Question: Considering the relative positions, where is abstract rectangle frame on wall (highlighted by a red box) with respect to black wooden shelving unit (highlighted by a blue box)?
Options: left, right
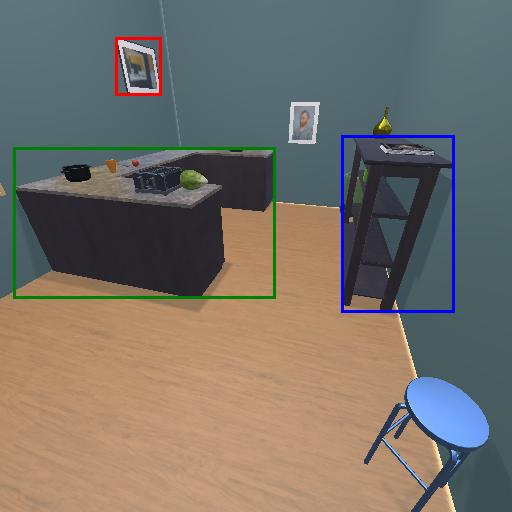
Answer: left